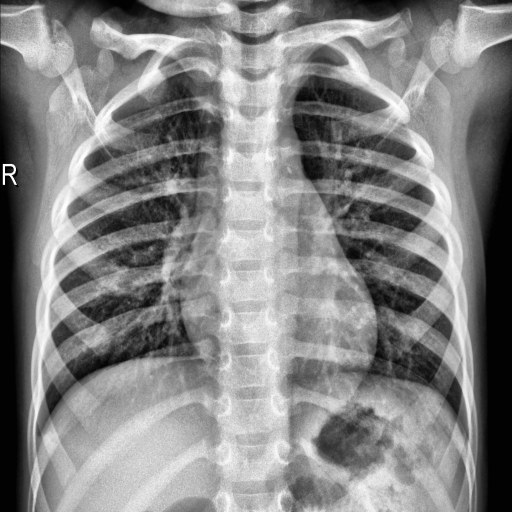
Finding: NORMAL